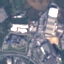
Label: Industrial